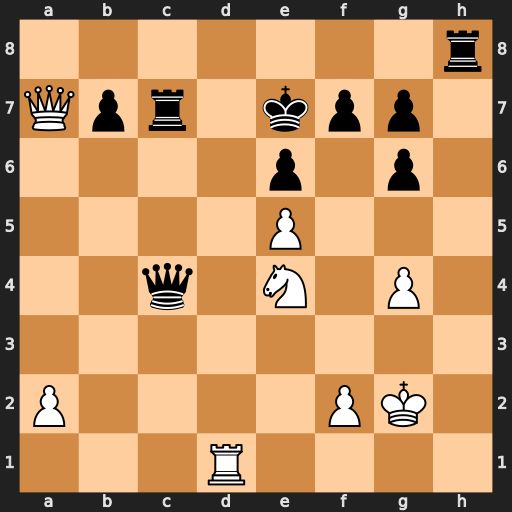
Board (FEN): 7r/Qpr1kpp1/4p1p1/4P3/2q1N1P1/8/P4PK1/3R4
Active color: w
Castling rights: -
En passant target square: -
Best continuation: Qa3+ Rc5 Qxc5+ Qxc5 Nxc5